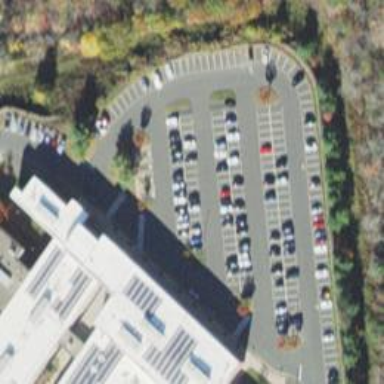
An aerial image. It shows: Parking space is available.